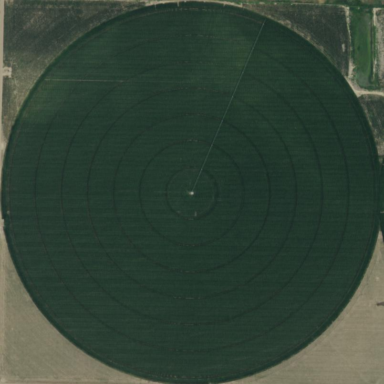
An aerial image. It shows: Farmland with pivot irrigation system.